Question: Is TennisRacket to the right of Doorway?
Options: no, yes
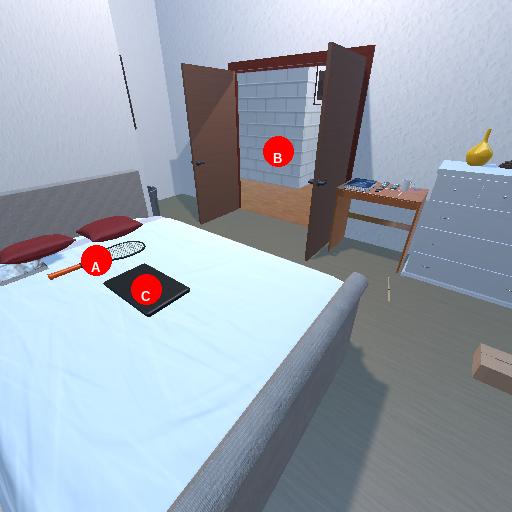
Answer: no